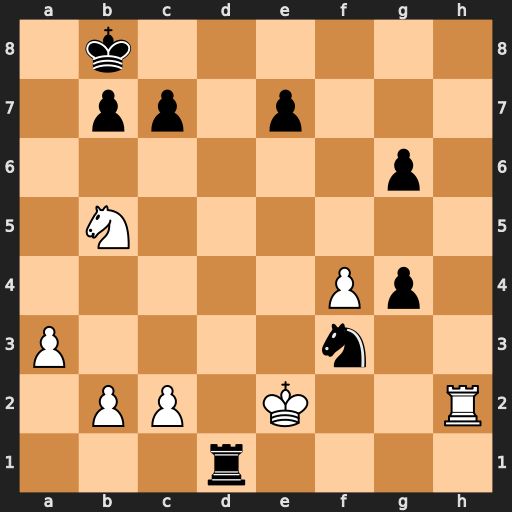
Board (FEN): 1k6/1pp1p3/6p1/1N6/5Pp1/P4n2/1PP1K2R/3r4
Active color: w
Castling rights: -
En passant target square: -
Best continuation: Rh8+ Rd8 Rxd8#